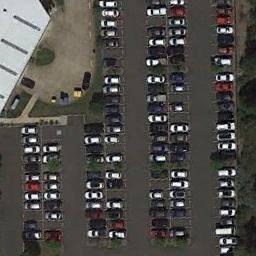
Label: parking_lot